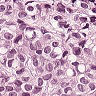
Metastatic tissue present: yes